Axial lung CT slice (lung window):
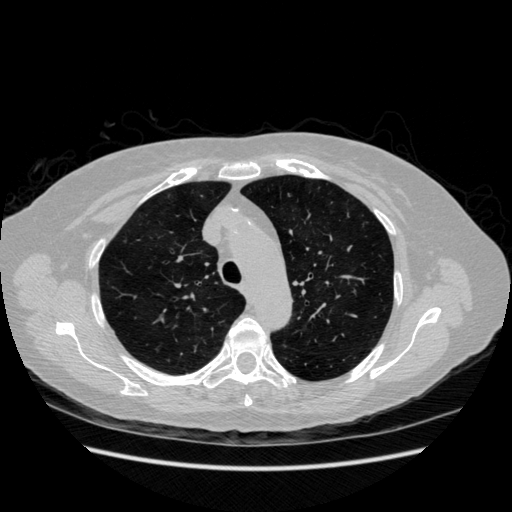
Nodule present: no